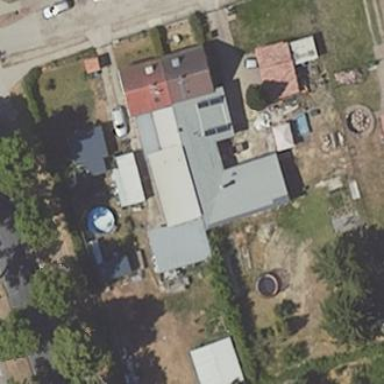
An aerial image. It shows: Shed.